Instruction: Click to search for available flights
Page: home
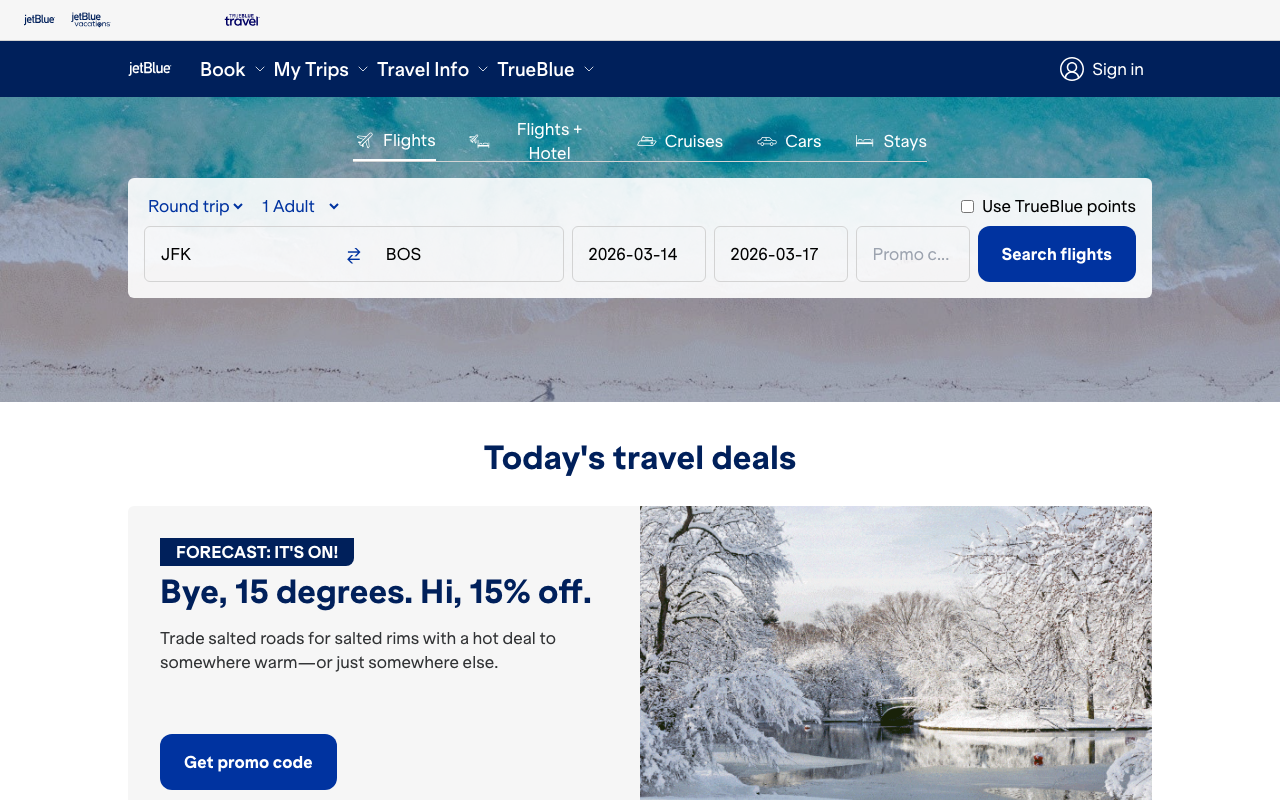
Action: click